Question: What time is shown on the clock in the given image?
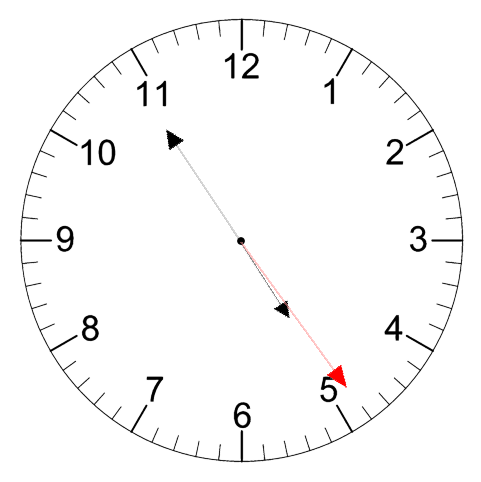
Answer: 04:54:24